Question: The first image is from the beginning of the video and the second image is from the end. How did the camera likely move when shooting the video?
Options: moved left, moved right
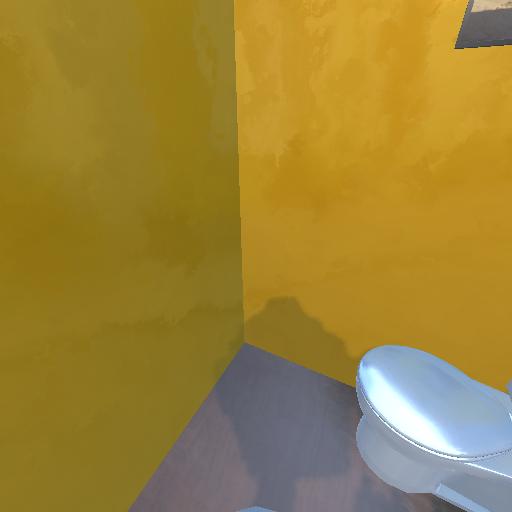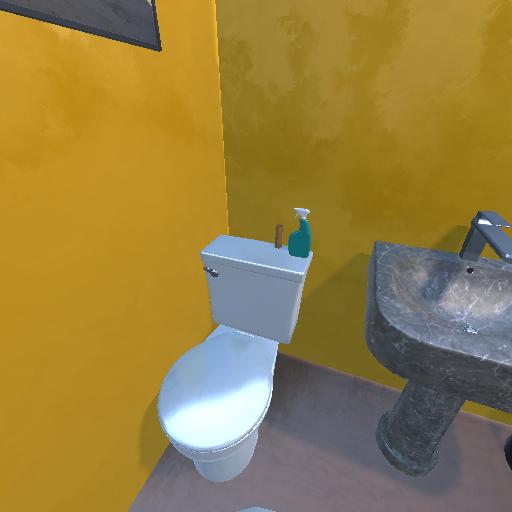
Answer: moved left